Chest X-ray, PA view. Patient: 39 years old, sex M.
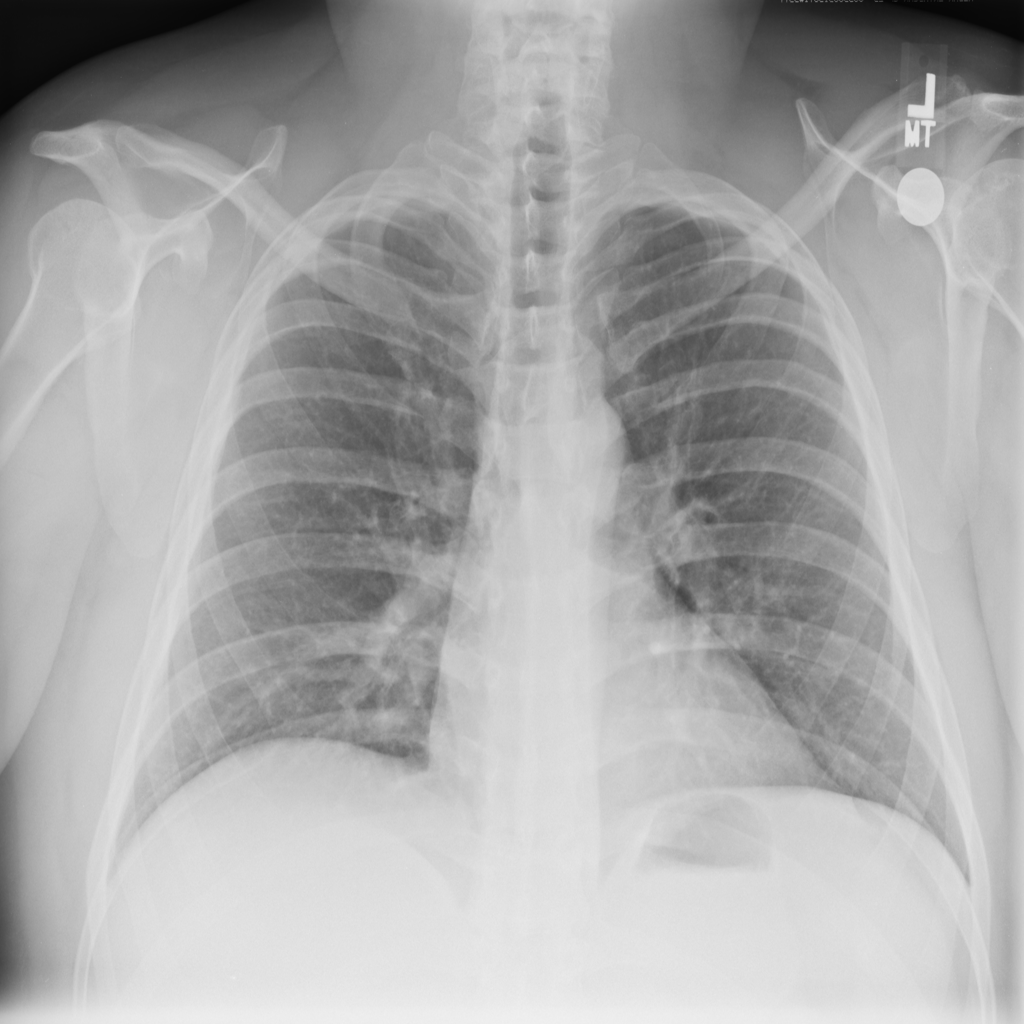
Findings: No Finding